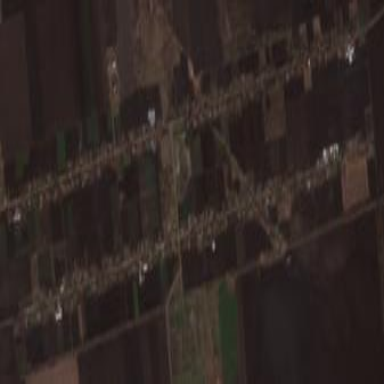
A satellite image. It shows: Rural residential area in village.